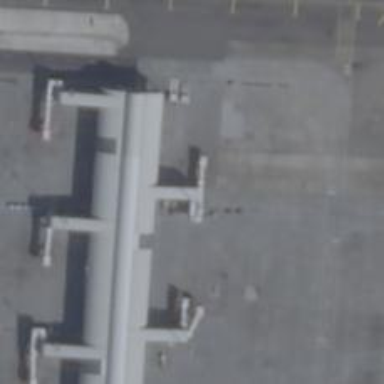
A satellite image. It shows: Airport gate.